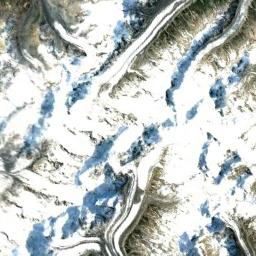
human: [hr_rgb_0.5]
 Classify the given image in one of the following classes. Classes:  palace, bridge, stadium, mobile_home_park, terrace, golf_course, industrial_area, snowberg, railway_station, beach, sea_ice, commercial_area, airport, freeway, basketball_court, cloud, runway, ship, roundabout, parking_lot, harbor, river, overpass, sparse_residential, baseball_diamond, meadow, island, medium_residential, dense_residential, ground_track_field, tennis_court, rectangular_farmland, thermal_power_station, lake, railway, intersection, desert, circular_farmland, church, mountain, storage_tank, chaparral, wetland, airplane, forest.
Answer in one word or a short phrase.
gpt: snowberg